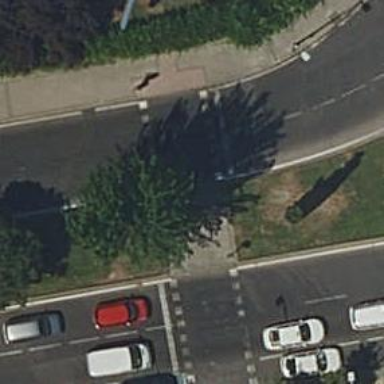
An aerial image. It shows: Kerb barrier.